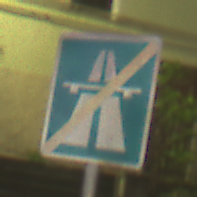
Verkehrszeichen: EndeAutbahn
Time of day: Night
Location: Outdoor (Urban)
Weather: PartlyCloudy
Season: NotSpecified
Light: Artificial